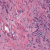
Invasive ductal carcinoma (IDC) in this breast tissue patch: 1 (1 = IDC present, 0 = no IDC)